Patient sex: F
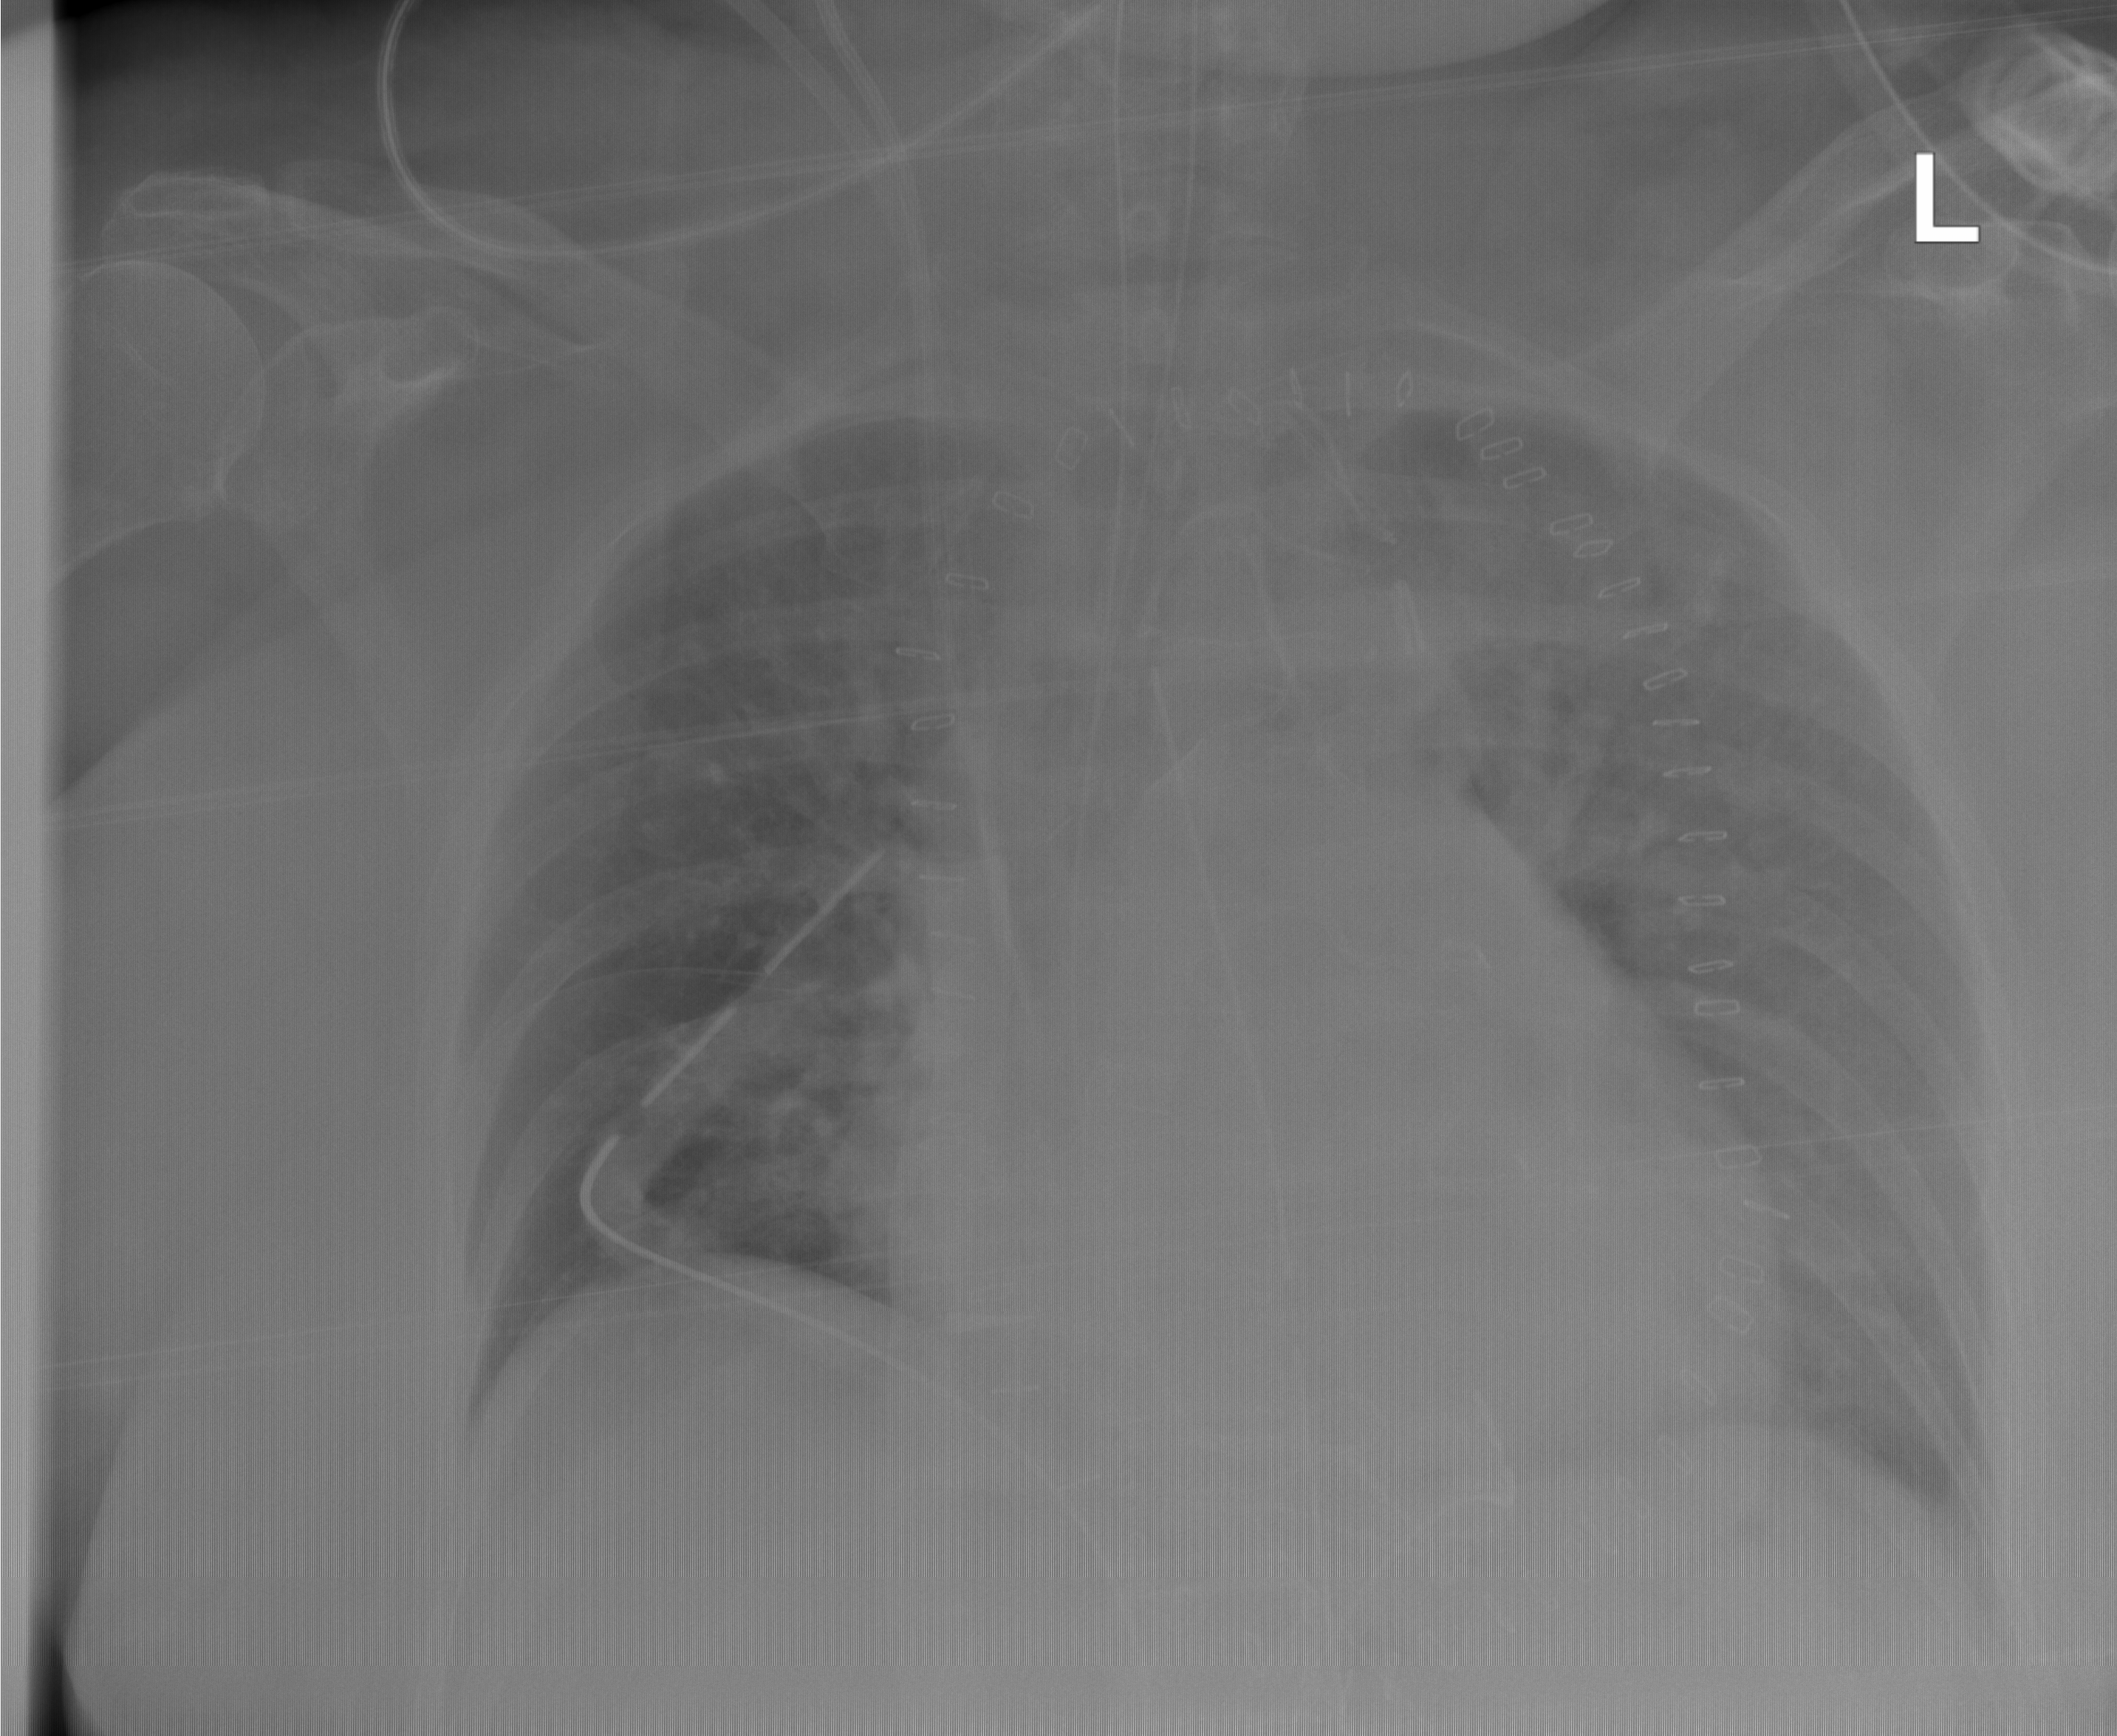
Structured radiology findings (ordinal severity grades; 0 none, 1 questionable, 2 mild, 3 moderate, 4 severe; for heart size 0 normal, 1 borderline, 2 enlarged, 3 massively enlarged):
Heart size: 2
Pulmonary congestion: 1
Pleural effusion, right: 0
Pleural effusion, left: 0
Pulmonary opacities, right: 0
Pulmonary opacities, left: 0
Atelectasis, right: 2
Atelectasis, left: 0